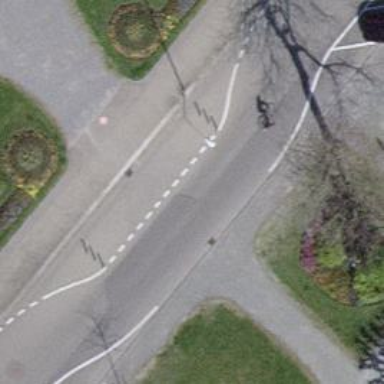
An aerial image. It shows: Marked road crossing with visible crossing markings.